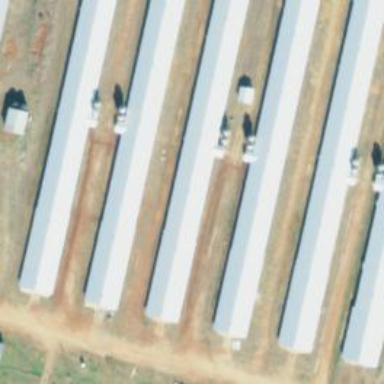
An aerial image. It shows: Poultry house.